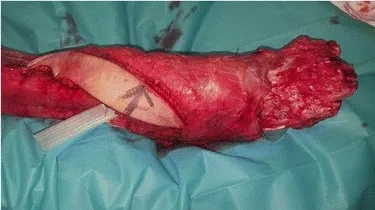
Appearence of lower right extremity of a 55-year-old woman burn patient after a free latissimus dorsi musculo-cutaneous flap with vertical skin paddle was performed to cover dorsal foot and ankle.
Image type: medical_photograph (other_medical_photograph)